Question: I'm getting this issue while logging in on GitHub on Android Studio:
> Can't login: Can't get user info 404: Not found

Has someone faced this issue? How can I get around this?
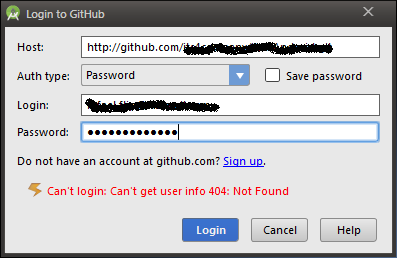
Answer: I use "github.com" as host (not the whole clone url), and my github login and password and can login without any issues.